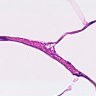
Metastatic tissue present: no